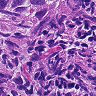
Metastatic tissue present: yes